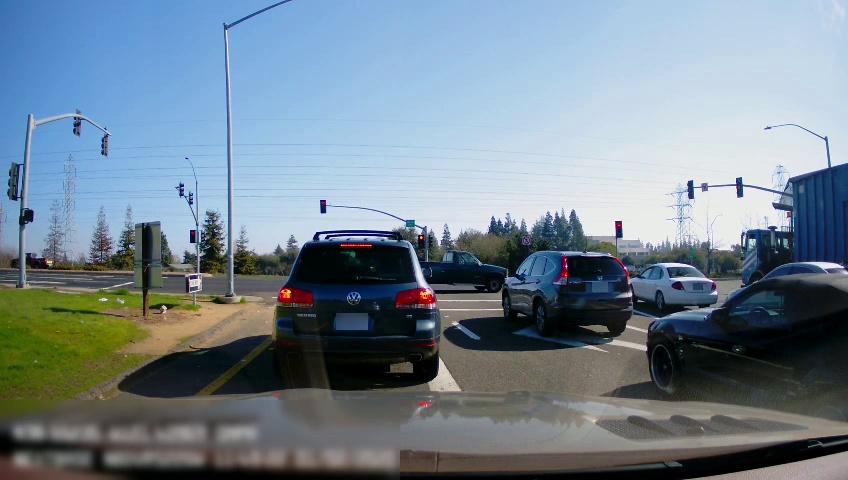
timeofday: Day
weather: Sunny
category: Drivable Space
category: Vehicles | Car
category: Vehicles | Truck
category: Vehicles | Car
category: Vehicles | Car
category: Vehicles | SUV
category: Vehicles | SUV
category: Vehicles | Truck
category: Vehicles | Truck
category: Lanes | Current Lane
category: Lanes | Current Lane
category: Lanes | Alternate Lane
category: Lanes | Alternate Lane
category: Traffic | Lights
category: Traffic | Lights
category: Traffic | Lights
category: Traffic | Lights
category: Traffic | Lights
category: Traffic | Lights
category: Traffic | Lights
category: Traffic | Lights
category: Traffic | Lights
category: Traffic | Lights
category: Traffic | Signs
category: Traffic | Lights
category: Traffic | Lights
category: Traffic | Lights